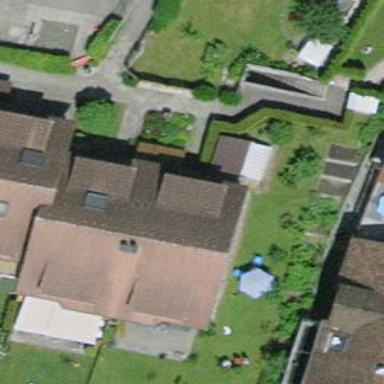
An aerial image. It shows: Simple house.